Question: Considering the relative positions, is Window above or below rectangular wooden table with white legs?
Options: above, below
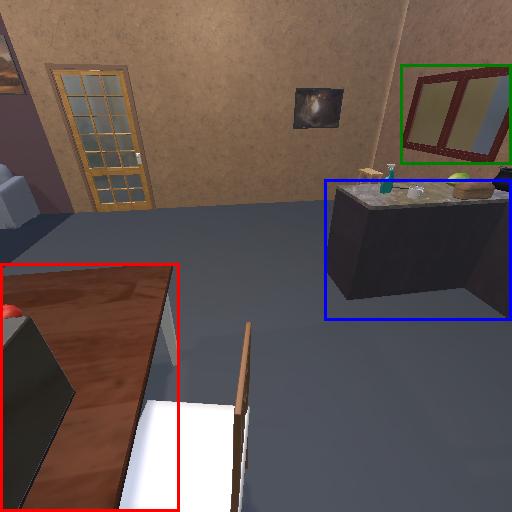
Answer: above